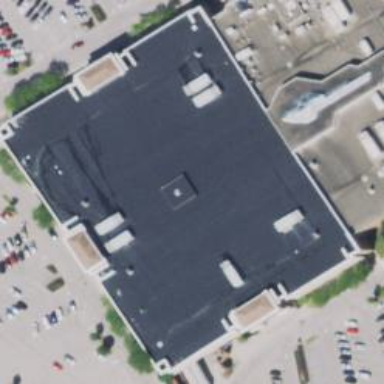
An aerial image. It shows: Department store building.